Question: I am creating a database for software product keys at work which means having to document every product key in notes. I want to be able to say in a column how many of these product keys are assigned and how many are not. I have assigned a basic binary value to every form which can either make it assigned or not and leads to give the form a structure such as this ( the keys are false obviously)

I want to add a line next to Office 2013 that says XX Assigned, XX Unassigned for instance and I want this to work across every possible product I add to the database. Any ideas?
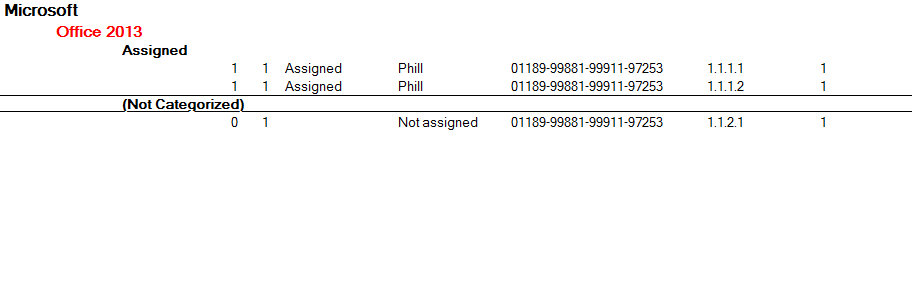
Answer: I am not sure that it is possible exactly as you wanted.
After "Assigned" column add a column, with 1 set as the column value (look at the picture below).

Open the second tab of the created column and set "Totals" to "Total" and check "Hide detail rows".
In this case just after "Assigned" column there will be a column with number of entries, which belong to this category.